Interaction volume radius: 10 \u00c5
Interaction volume height: 15 \u00c5
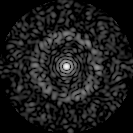
Disorder parameter: 0.8657